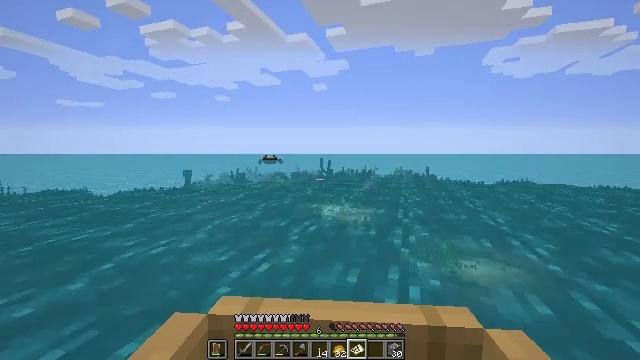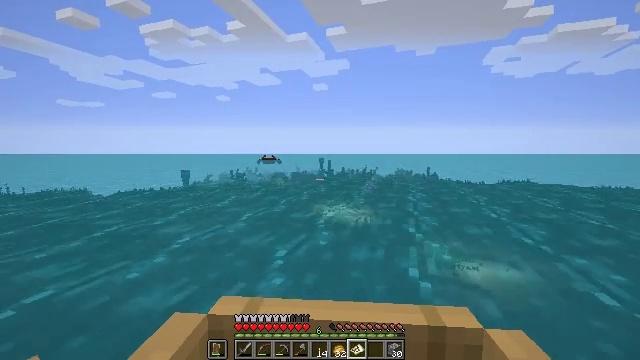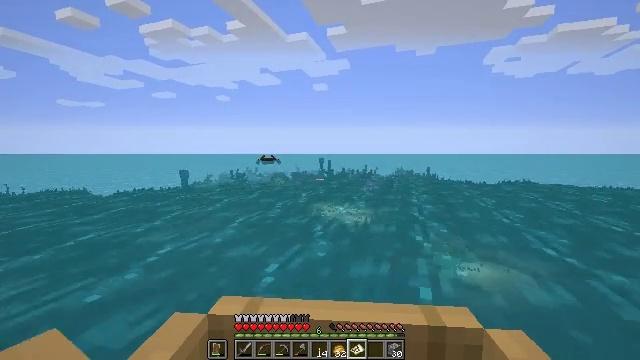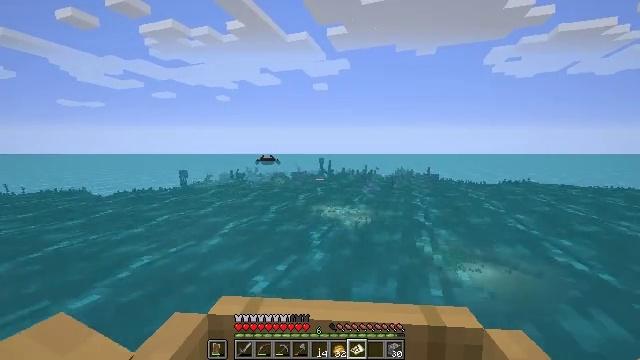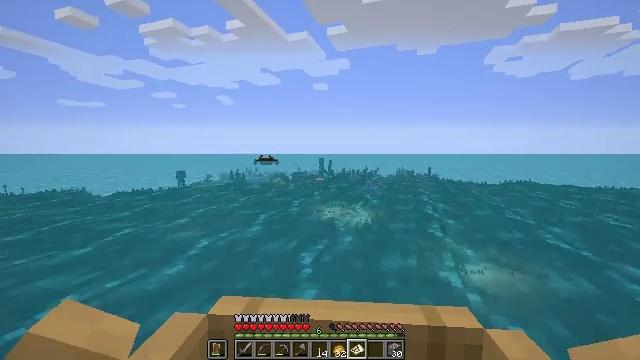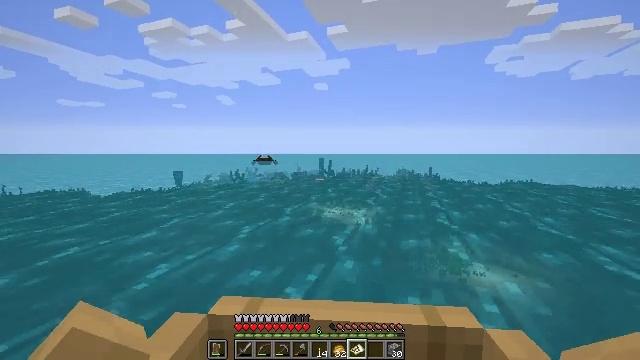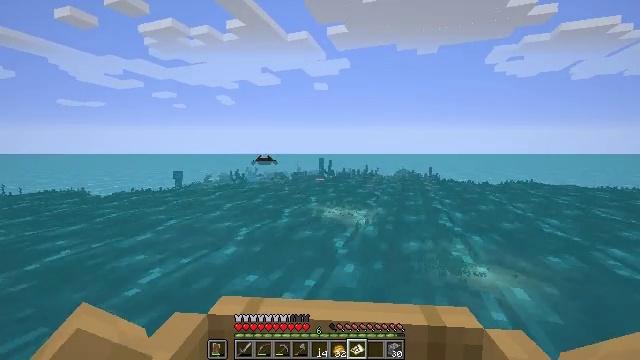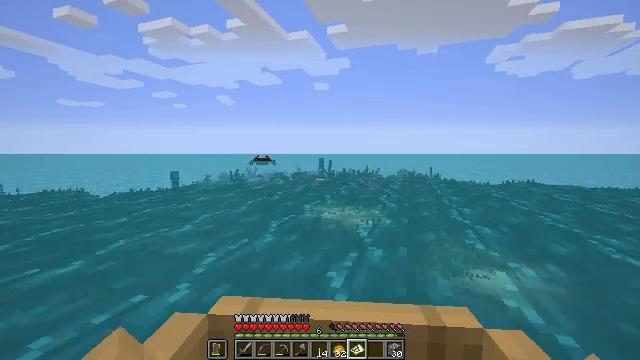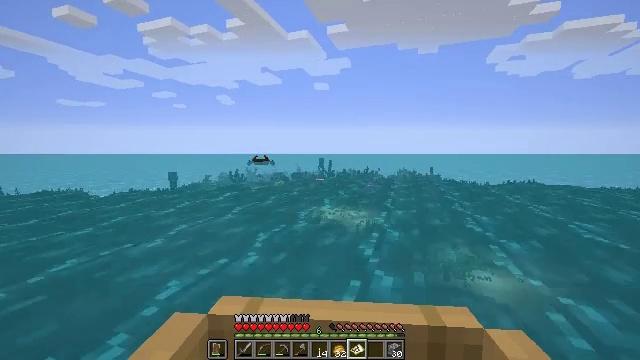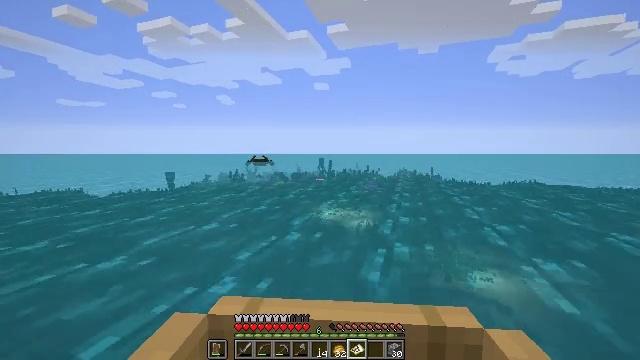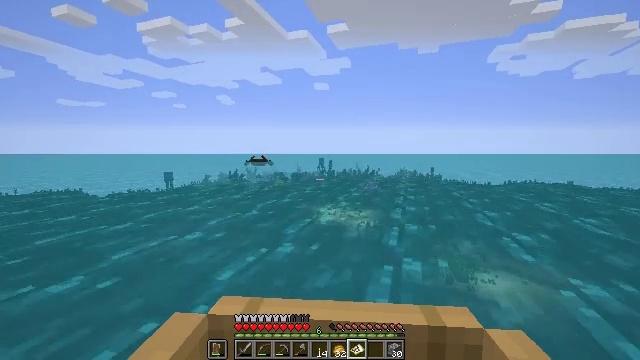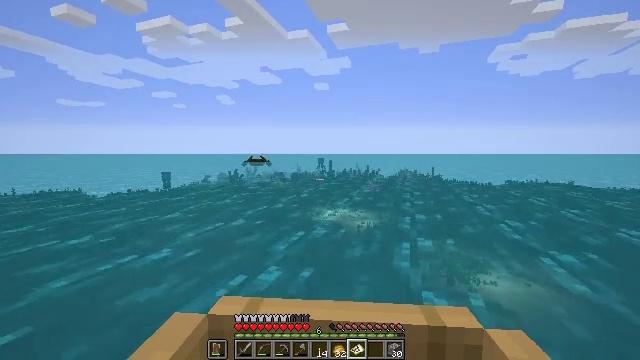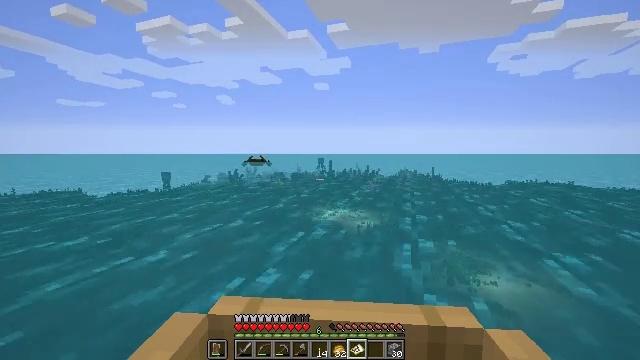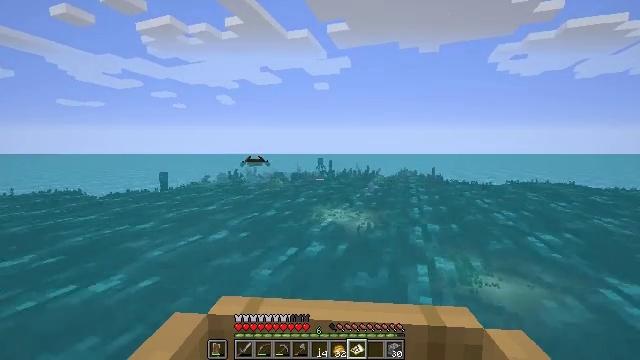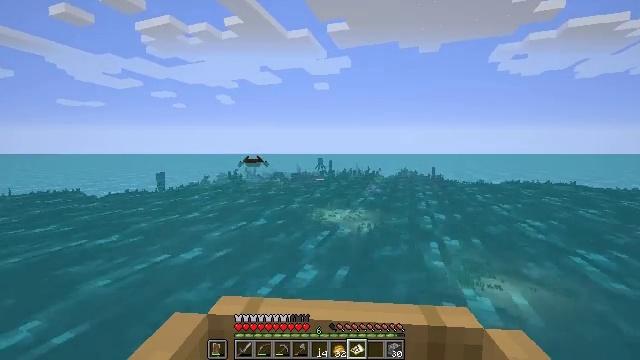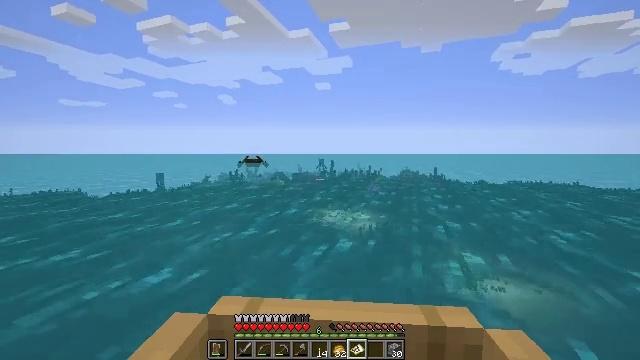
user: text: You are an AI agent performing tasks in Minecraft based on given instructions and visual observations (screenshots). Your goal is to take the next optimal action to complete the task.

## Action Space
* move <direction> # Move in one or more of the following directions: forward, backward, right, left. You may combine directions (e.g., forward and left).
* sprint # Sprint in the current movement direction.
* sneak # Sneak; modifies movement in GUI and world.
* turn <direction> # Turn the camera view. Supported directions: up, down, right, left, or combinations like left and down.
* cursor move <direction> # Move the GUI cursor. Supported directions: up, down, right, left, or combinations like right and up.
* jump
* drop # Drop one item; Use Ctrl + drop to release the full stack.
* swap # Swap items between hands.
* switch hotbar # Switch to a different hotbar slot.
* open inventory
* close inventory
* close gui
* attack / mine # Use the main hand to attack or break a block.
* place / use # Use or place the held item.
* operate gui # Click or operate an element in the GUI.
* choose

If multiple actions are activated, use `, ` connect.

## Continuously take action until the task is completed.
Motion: motion action
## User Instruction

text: Gather sand from the desert.
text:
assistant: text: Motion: move forward
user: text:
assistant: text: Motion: move forward
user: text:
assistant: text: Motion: move forward
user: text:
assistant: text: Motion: move forward
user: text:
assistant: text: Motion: move forward
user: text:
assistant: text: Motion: move forward
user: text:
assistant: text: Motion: move forward
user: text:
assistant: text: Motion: move forward
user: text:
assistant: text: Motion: move forward
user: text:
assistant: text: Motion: move forward
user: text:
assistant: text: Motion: move forward
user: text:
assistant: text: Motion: move forward
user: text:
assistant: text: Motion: move forward
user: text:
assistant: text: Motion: move forward and move left
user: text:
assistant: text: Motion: move forward and move left
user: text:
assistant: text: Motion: move forward
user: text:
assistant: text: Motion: move forward
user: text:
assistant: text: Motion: move forward
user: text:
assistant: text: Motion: move forward
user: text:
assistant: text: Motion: move forward
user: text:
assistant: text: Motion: move forward
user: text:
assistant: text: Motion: move forward
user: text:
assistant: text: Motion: move forward
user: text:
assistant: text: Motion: move forward
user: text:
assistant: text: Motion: move forward
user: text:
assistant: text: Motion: move forward
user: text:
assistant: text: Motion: move forward
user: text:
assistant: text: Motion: move forward
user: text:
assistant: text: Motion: move forward and move right
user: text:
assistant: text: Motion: move forward